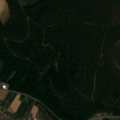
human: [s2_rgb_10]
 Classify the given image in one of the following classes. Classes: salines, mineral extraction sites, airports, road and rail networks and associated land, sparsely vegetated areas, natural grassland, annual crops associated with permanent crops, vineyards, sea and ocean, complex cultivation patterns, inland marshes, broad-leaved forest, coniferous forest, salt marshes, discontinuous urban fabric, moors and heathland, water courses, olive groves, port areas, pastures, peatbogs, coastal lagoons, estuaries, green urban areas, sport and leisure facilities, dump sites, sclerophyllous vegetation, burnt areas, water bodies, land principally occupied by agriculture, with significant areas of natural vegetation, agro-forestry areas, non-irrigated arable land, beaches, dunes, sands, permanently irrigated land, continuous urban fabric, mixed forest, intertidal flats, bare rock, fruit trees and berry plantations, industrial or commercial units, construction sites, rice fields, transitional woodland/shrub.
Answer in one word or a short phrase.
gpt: complex cultivation patterns, coniferous forest, mixed forest